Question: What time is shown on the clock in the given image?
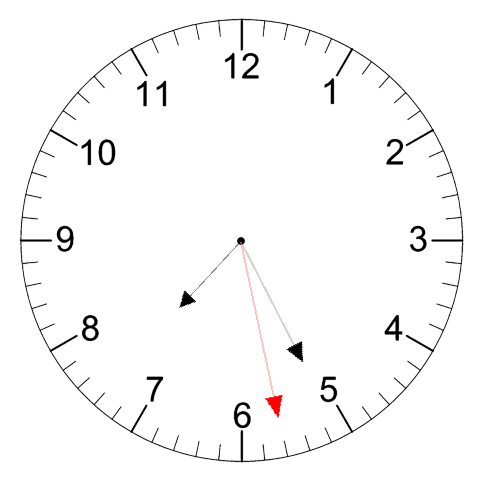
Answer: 07:25:28